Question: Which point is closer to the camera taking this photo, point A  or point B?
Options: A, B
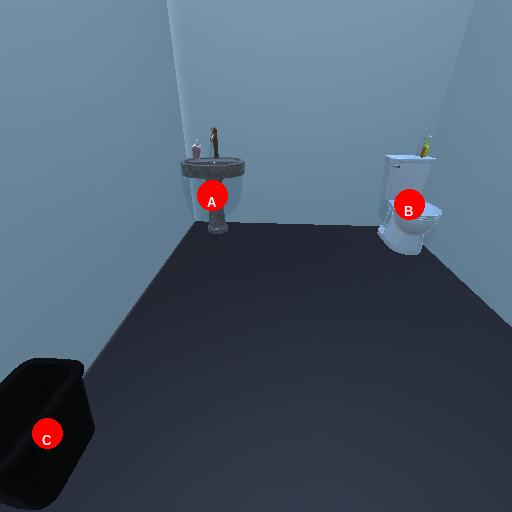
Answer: A